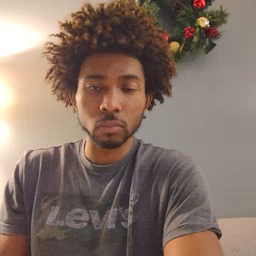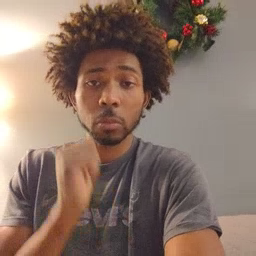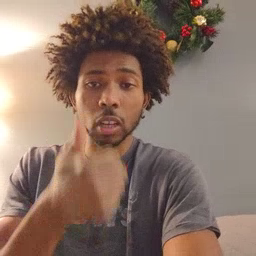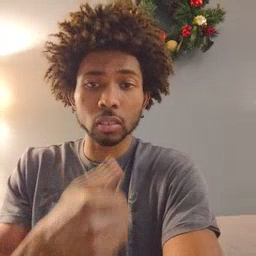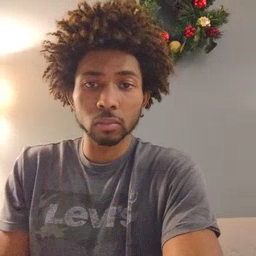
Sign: tomorrow